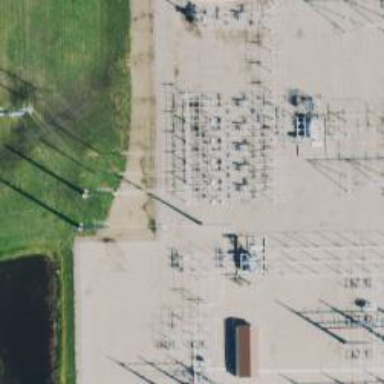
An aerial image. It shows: Switch used for power control.